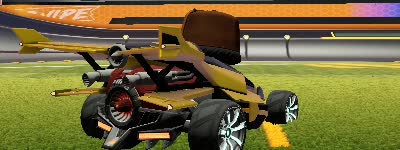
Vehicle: aftershock